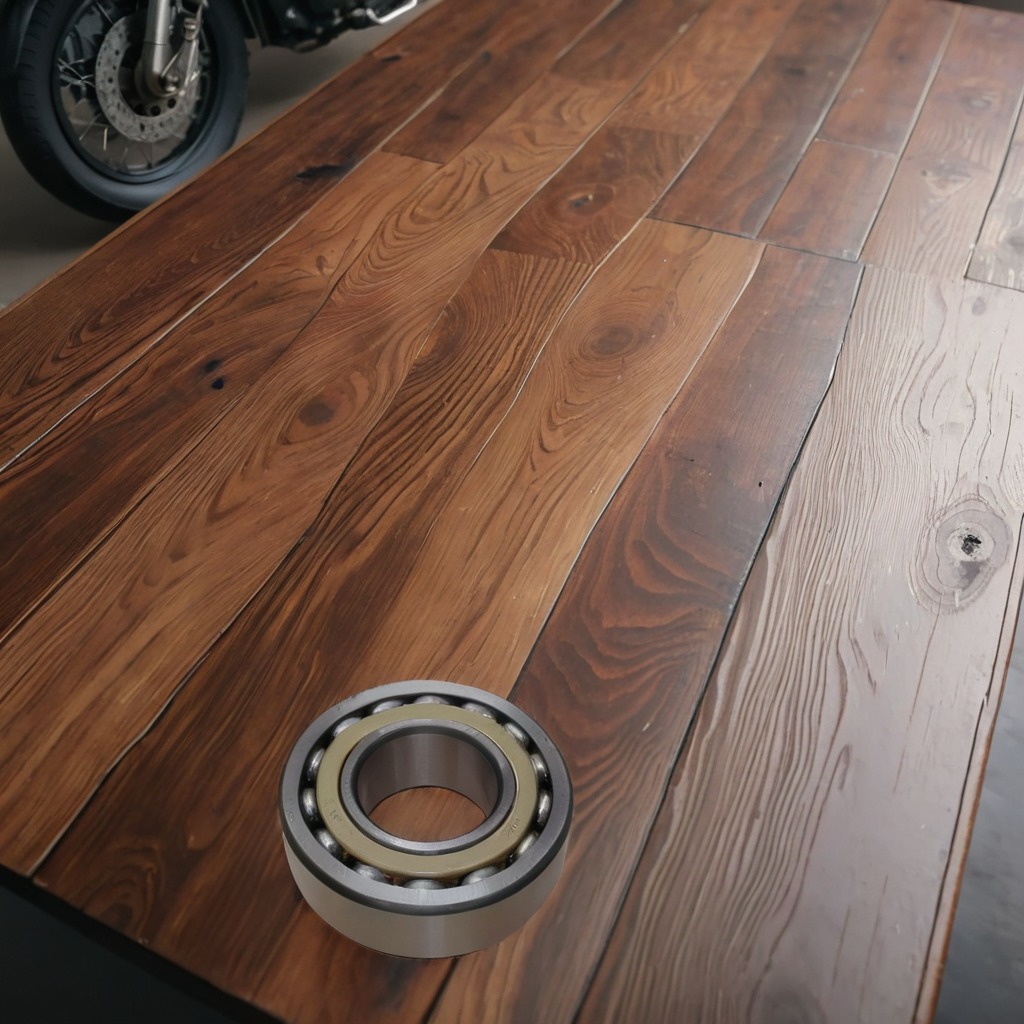
A metal ball bearing is lying on an oil-spilled wooden table in a vintage motorcycle garage.